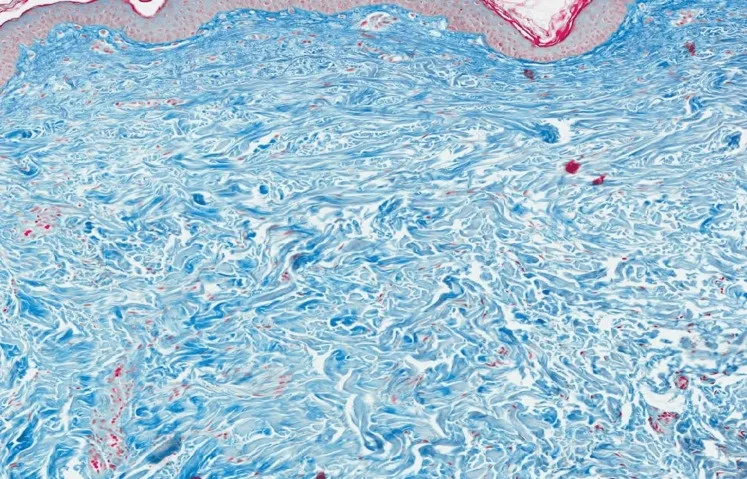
Masson's trichome stain showing collagen fibers haphazardly arranged and thickened in the papillary dermis.
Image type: pathology (masson_trichrome)